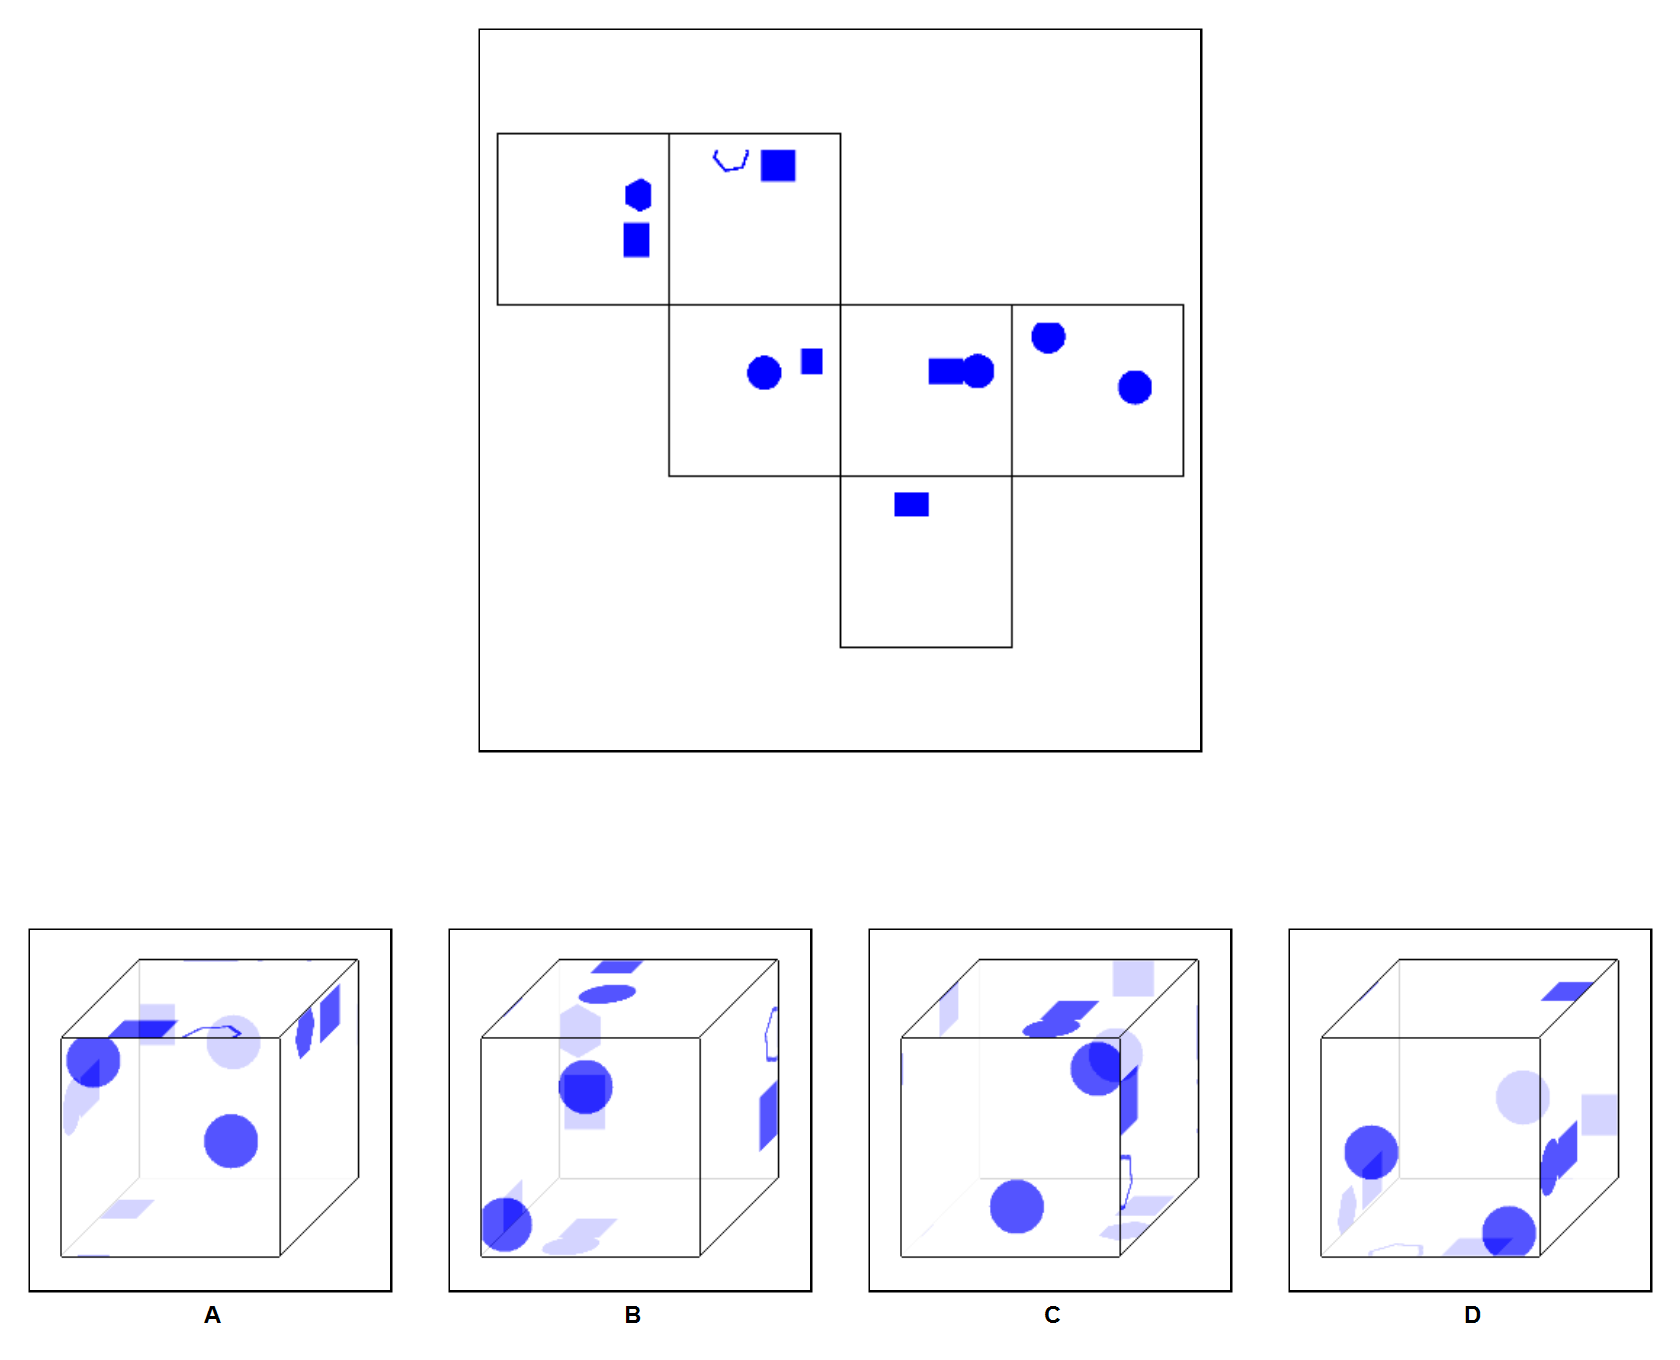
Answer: B